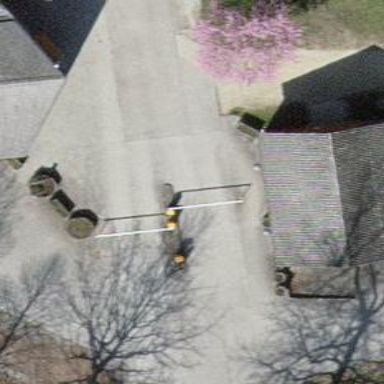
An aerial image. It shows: Post box.